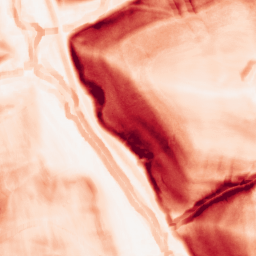
Category: morphological
Decomposition family: morphological_gradient
Decomposition parameters: size: 7
shape: square
Upsampling method: quartic
Upsampling parameters: scale: 2
Upsampling scale: 2